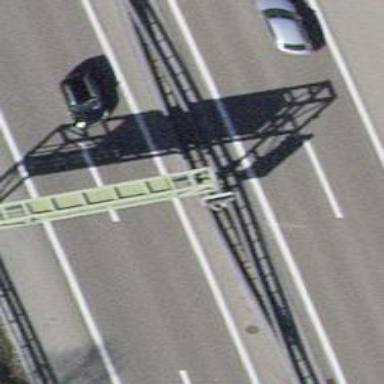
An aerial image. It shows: Gantry designed for traffic information.